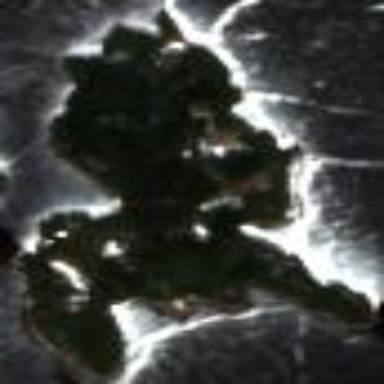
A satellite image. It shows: Image showing island.